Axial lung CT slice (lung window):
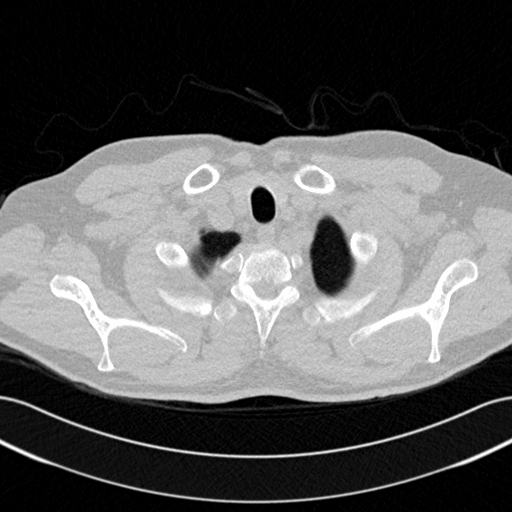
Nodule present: no